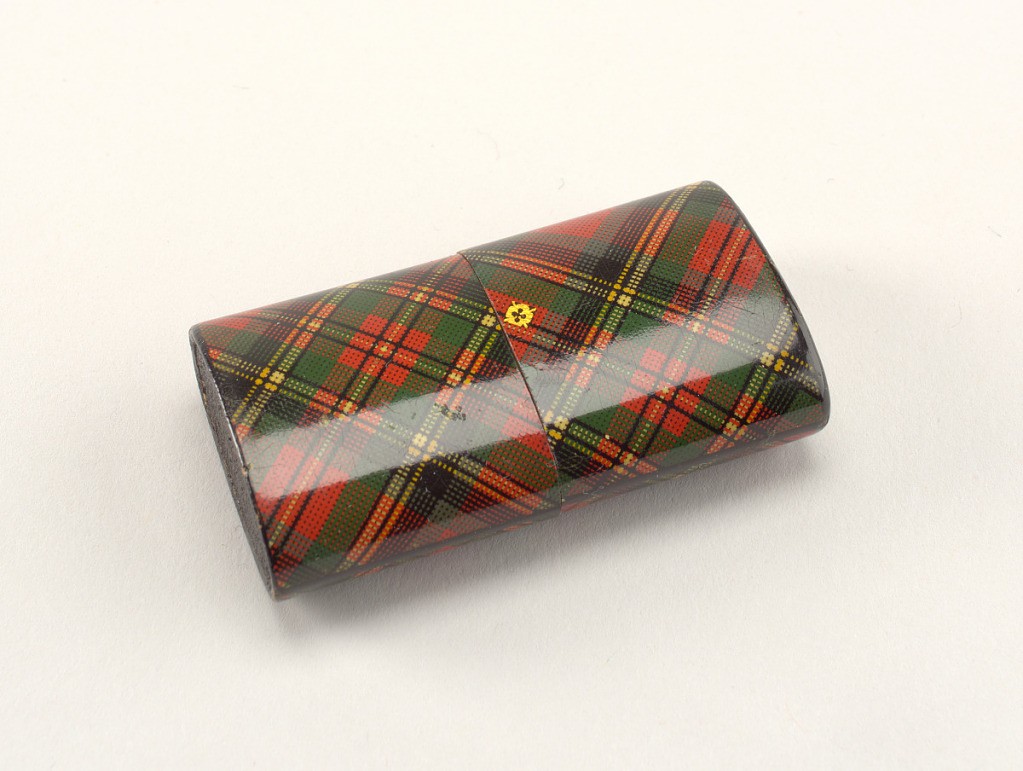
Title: "Prince Charlie"
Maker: William & Andrew Smith
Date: late 19th century
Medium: Wood, printed paper, ivory
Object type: Matchsafe
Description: Oblong, with long sides curved, covered in a tartan pattern printed paper in red, green, black, and yellow, as well as possible maker's mark and pattern name "Prince Charlie" printed in gold on front. Slip top style lid meets box body at center. Small match socket in ivory on lid top. Striker of sandpaper on bottom.